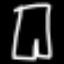
Label: pants